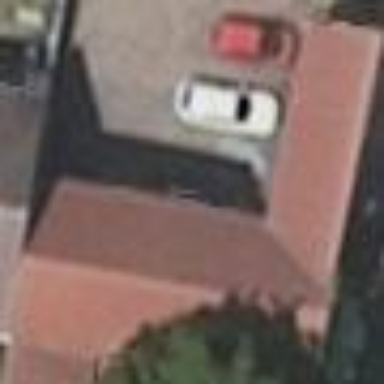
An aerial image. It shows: Shed.